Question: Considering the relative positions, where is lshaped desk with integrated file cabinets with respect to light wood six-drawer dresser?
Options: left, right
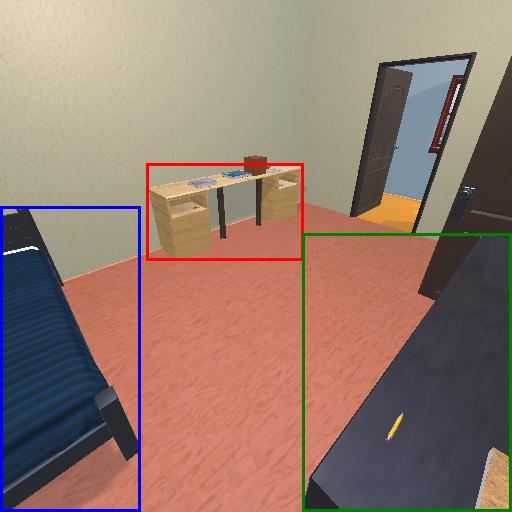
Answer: left